Interaction volume radius: 10 \u00c5
Interaction volume height: 20 \u00c5
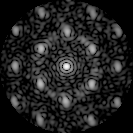
Disorder parameter: 0.4335